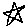
Label: star